RGB frame:
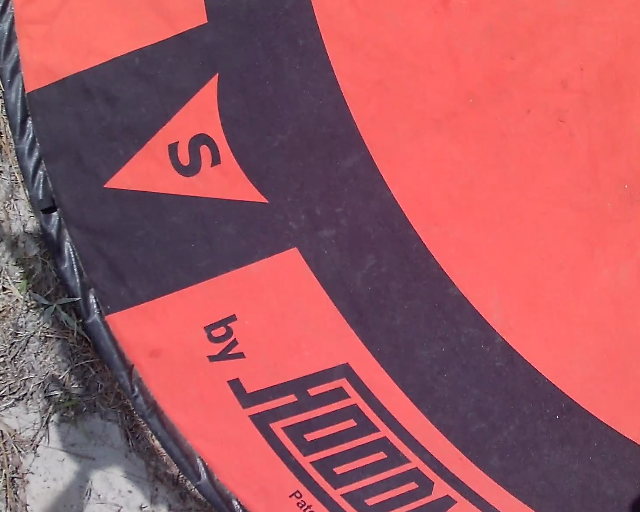
Thermal frame:
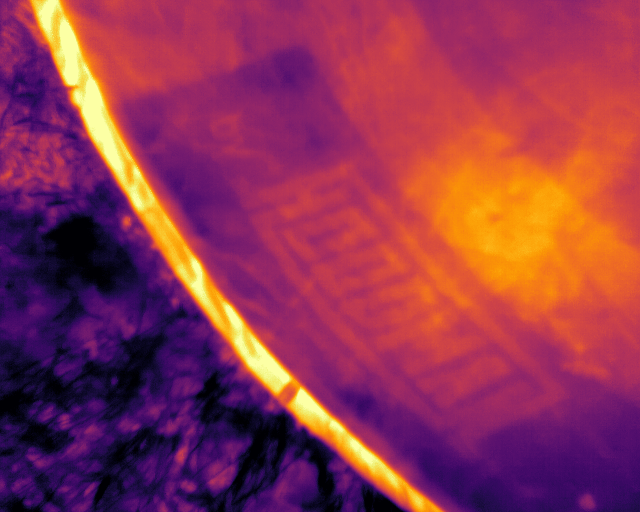
Captured: 2026-02-26 02:33:43
Pixels at or above 80 °C: 0 (fraction of frame: 0)